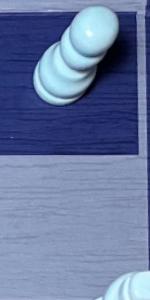
Label: Empty